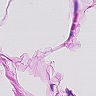
Metastatic tissue present: no